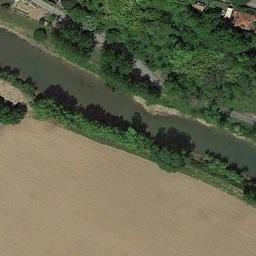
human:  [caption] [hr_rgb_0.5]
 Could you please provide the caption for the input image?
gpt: The river goes through bare land and green trees .

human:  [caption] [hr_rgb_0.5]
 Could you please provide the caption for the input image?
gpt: A straight, Light green river with green forest on one side, Buildings on the other, And yellow ground on one side .

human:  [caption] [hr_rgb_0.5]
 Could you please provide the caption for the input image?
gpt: There are many trees on either side of the river .

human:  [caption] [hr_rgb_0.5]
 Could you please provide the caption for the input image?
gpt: The dark green river is between the wasteland and the forest .

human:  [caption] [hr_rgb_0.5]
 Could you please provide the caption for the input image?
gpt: There are some green trees and a yellow farmlands near the river .